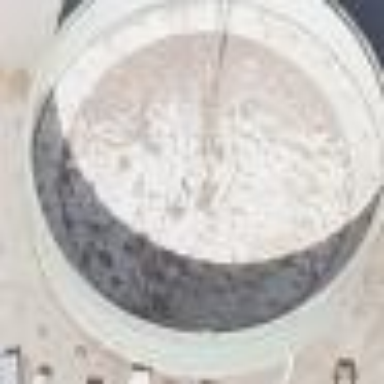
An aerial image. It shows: Storage tank created as man-made structure.